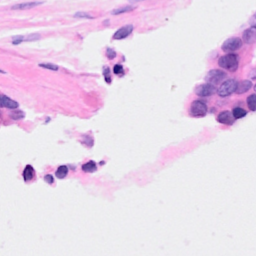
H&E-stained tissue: Breast